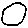
Label: circle